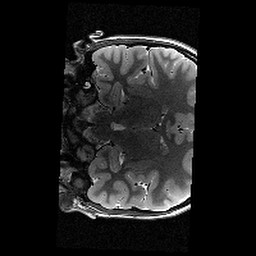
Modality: T2w
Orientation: coronal
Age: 11
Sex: female
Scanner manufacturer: siemens
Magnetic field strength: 3 T
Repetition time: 9.23 s
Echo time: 0.067 s